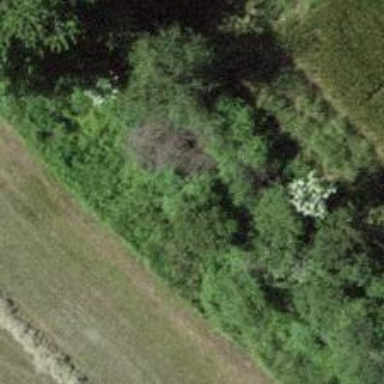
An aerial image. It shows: Hedge barrier.